Question: I need to display the number of transactions in individual years for individual employees (ID, 2011, 2012, 2013, 2014) and I should see the number of transactions in every year under years number, but now I receive this form:

How can I change it?
I think I should use WHERE, but I dont know how to do it
My current query is:
'''
SELECT oh.SalesPersonID AS perID,
YEAR(oh.OrderDate) AS [Year], COUNT(*)
FROM Sales.SalesOrderHeader oh
JOIN Person.Person per ON oh.SalesPersonID = per.BusinessEntityID
GROUP BY SalesPersonID, YEAR(OrderDate)
ORDER BY perID, [Year];
'''
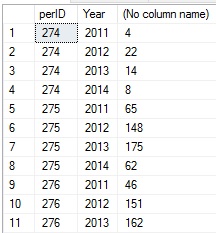
Answer: Just use conditional aggregation:
'''
SELECT oh.SalesPersonID AS perID,
SUM(CASE WHEN YEAR(oh.OrderDate) = 2011 THEN 1 ELSE 0 END) as cnt_2011,
SUM(CASE WHEN YEAR(oh.OrderDate) = 2012 THEN 1 ELSE 0 END) as cnt_2012,
SUM(CASE WHEN YEAR(oh.OrderDate) = 2013 THEN 1 ELSE 0 END) as cnt_2013,
SUM(CASE WHEN YEAR(oh.OrderDate) = 2014 THEN 1 ELSE 0 END) as cnt_2014
FROM Sales.SalesOrderHeader oh JOIN
Person.Person per
ON oh.SalesPersonID = per.BusinessEntityID
GROUP BY SalesPersonID
ORDER BY perID;
'''